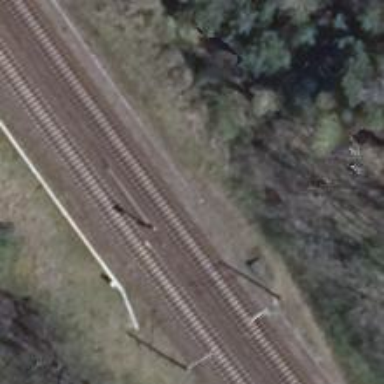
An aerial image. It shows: Railway signal.